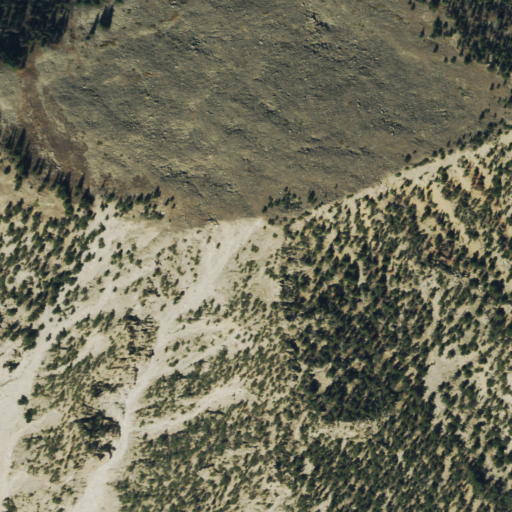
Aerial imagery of mountain in Colorado named Sheep Mountain containing shrub, barren land, evergreen forest, and grassland